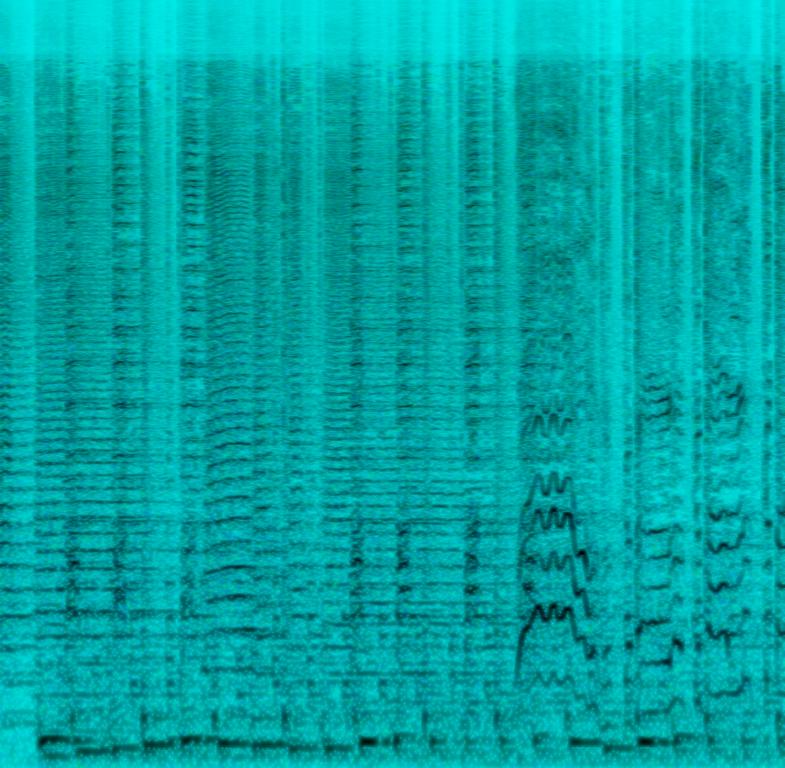
A male vocalist sings this lively Rock song. The tempo is fast with bright trumpet harmony, groovy bass, infectious drumming , electric guitar and vocal backup. The music is upbeat, groovy, funky, high-spirited, vibrant and enthusiastic. This song is Retro Rock and Roll.